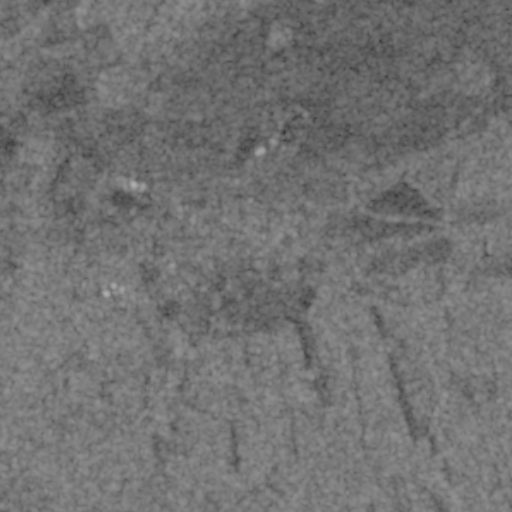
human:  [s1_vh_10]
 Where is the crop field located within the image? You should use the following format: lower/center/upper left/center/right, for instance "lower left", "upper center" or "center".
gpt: The crop field is located in the upper left of the image.
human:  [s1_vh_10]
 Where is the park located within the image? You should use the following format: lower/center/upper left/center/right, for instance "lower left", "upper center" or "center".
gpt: The park is located in the center left of the image.
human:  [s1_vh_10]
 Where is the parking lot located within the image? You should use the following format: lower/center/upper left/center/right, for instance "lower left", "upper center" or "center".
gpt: There is no parking lot in the image.

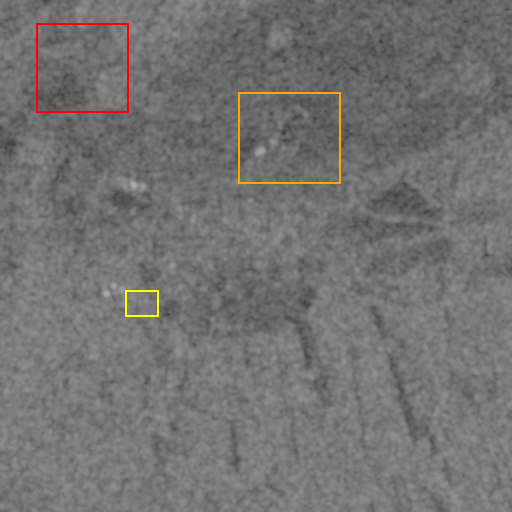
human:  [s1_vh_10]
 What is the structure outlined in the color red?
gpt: The structure outlined in red is a crop field.
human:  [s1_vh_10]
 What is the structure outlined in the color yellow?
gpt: The structure outlined in yellow is a park.
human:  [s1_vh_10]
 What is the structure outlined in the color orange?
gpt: The structure outlined in orange is a quarry.
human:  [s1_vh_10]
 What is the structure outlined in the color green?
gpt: There is no green outline.